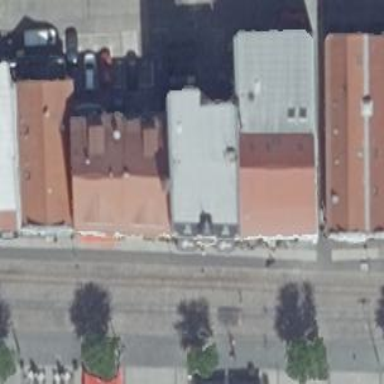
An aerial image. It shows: Cafe.